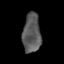
Tissue: skin
Cell type: Epithelial cells
Senescence score: 0.2418
Nuclear area (px): 689
Mean DAPI intensity: 88.583